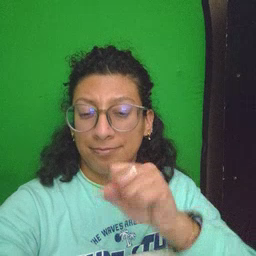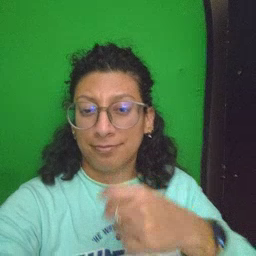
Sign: make